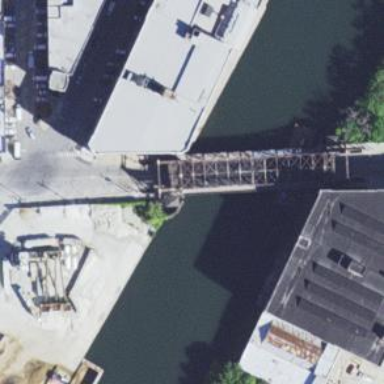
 spanning movable truss bridge. The bridge is of bascule type."